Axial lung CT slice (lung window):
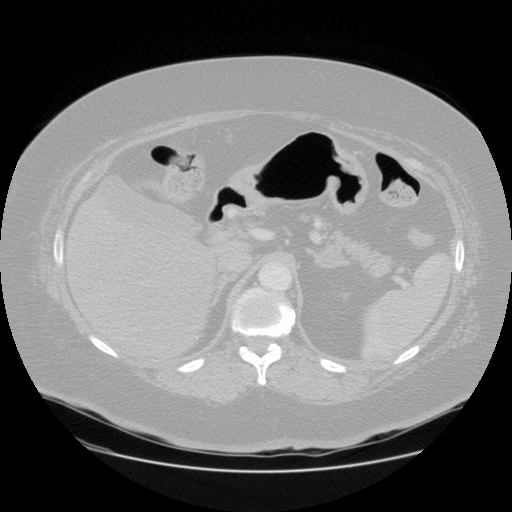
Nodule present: no